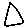
Label: triangle